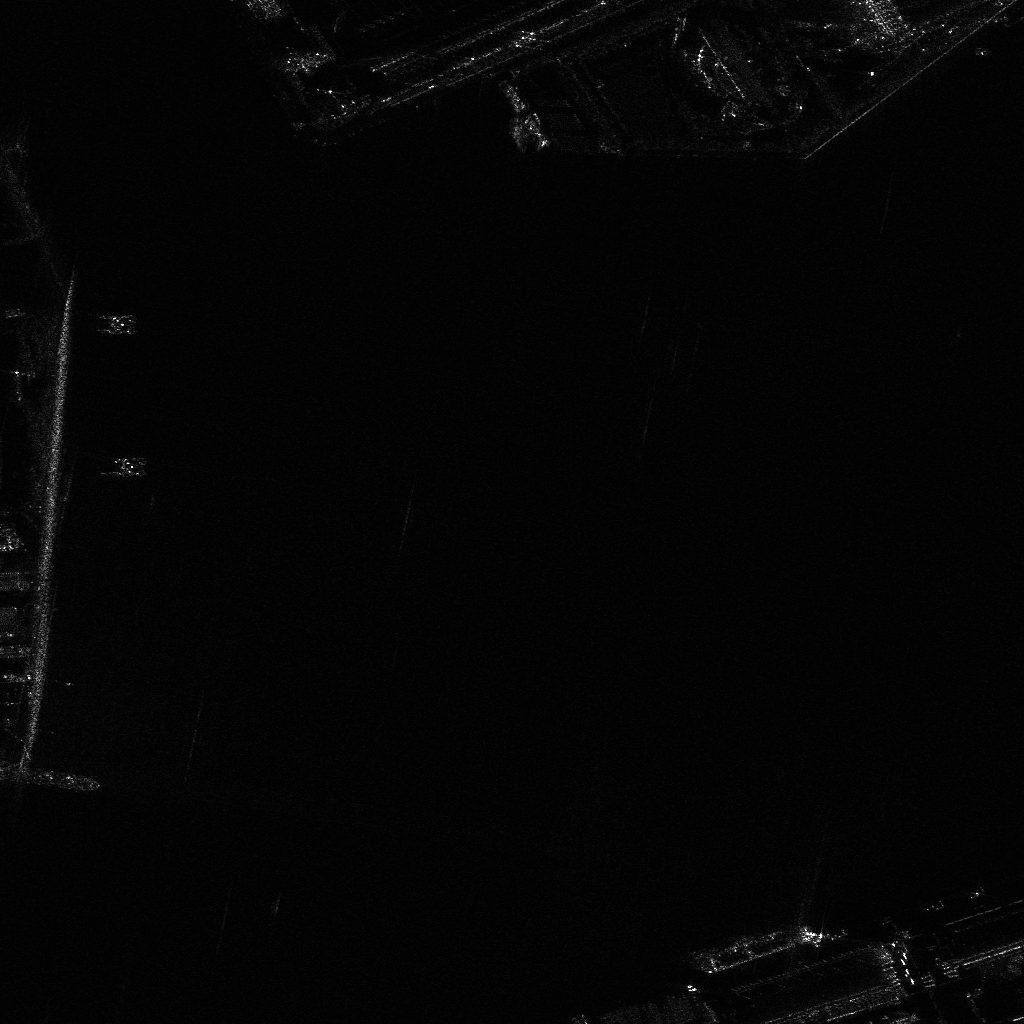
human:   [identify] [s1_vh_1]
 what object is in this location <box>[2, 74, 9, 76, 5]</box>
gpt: <ref>1 medium container at the bottom left</ref>

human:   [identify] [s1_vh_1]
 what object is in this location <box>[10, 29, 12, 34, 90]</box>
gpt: <ref>1 large container at the left</ref>

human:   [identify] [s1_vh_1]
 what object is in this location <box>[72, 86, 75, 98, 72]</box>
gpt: <ref>1 large dredger at the bottom right</ref>